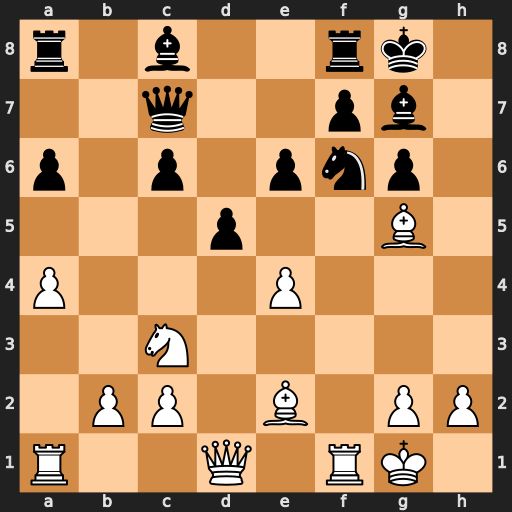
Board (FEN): r1b2rk1/2q2pb1/p1p1pnp1/3p2B1/P3P3/2N5/1PP1B1PP/R2Q1RK1
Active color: w
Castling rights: -
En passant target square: -
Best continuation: Bxf6 Bxf6 Rxf6